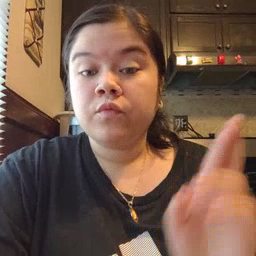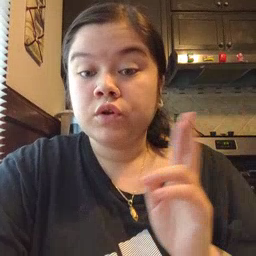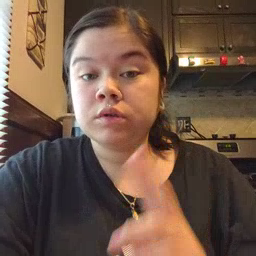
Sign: refrigerator